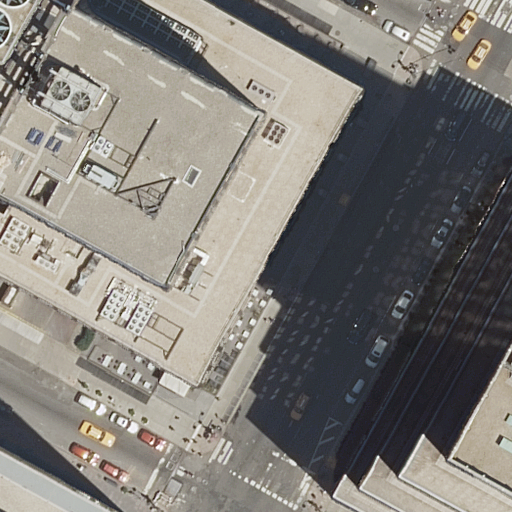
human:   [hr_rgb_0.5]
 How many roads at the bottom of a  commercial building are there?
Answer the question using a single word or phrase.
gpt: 3

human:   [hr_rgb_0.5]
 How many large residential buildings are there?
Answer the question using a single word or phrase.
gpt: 0

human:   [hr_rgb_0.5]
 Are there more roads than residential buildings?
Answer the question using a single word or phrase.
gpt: yes

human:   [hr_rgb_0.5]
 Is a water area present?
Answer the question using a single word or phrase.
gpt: no

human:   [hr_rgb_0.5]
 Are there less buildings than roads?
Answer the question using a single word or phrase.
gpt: no

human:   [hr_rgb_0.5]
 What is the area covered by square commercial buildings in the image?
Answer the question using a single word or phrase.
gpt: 0m2

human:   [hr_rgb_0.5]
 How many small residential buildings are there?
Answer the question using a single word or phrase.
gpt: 0

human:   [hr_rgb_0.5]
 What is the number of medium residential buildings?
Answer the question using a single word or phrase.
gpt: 1

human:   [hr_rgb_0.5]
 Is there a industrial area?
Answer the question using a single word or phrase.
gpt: no

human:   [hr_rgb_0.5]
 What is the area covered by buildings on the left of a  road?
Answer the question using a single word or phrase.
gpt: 655m2

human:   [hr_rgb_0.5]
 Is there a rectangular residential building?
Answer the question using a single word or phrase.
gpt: yes

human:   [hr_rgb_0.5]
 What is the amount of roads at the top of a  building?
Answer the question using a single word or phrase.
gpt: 1

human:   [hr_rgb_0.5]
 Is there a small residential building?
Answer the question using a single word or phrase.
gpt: no

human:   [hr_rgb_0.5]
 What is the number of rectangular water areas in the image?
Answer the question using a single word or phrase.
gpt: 0

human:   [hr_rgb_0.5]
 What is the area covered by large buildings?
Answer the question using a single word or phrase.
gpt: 1450m2

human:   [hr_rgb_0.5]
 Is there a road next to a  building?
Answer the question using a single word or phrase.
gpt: yes

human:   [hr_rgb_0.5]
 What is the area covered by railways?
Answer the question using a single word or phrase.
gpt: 0m2

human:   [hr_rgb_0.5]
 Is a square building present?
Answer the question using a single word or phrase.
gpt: no

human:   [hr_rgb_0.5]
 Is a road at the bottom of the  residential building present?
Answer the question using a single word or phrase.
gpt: no

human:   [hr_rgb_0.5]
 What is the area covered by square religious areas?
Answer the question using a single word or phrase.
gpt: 0m2

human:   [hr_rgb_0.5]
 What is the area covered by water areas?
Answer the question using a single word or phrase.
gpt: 0m2

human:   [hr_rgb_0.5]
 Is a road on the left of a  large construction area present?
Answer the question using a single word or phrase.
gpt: no

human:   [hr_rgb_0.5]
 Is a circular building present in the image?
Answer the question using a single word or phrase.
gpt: no

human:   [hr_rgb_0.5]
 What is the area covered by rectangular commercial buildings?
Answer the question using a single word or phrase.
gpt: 1950m2

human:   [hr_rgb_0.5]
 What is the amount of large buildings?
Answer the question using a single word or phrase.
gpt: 1

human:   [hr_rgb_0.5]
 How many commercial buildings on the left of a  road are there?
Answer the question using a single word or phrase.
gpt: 1

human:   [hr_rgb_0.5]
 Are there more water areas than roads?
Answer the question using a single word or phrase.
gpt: no

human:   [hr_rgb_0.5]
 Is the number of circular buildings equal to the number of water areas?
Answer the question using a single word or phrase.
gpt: yes

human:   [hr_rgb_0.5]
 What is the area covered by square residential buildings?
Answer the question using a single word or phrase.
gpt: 0m2

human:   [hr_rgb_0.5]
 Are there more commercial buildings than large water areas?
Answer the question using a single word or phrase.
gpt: yes

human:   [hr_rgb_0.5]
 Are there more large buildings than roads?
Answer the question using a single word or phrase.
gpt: no

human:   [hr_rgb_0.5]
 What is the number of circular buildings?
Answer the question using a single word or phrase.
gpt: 0

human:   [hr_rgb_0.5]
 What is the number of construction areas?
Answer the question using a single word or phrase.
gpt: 0

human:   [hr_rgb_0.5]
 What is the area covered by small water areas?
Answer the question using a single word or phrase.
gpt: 0m2

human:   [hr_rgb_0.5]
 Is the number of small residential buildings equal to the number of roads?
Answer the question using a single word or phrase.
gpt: no

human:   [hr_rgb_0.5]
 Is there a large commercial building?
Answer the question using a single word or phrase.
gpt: yes